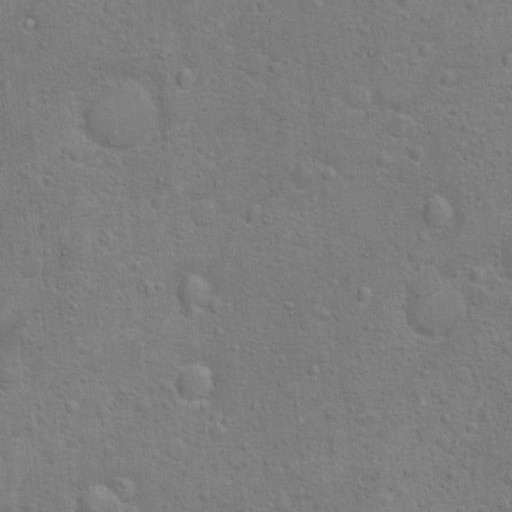
Classes present: Background